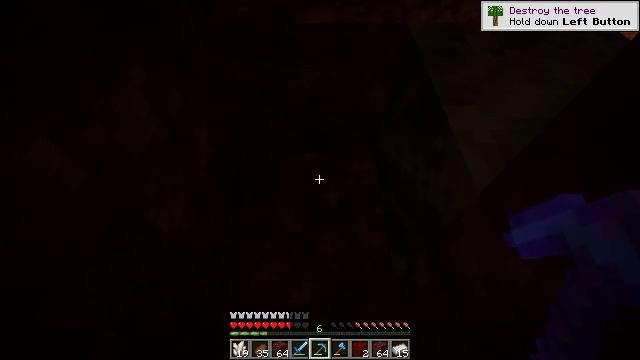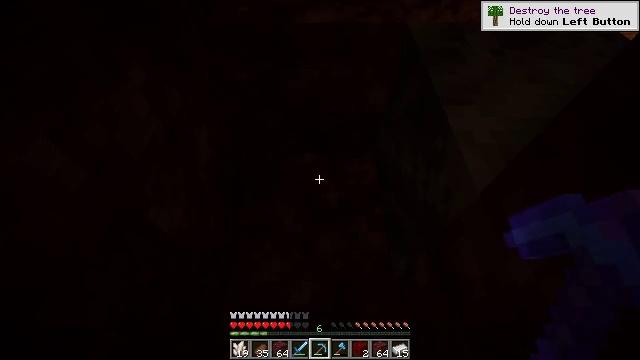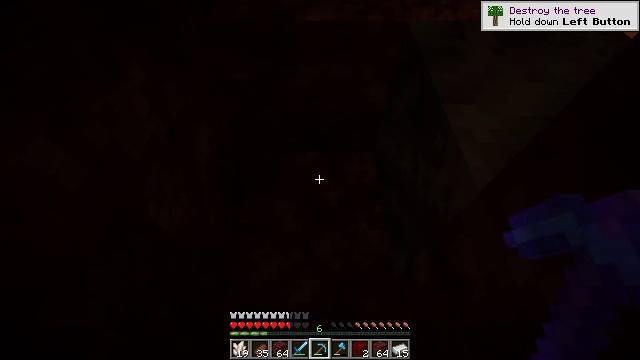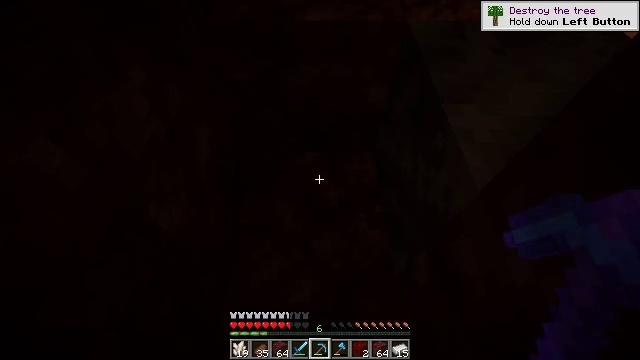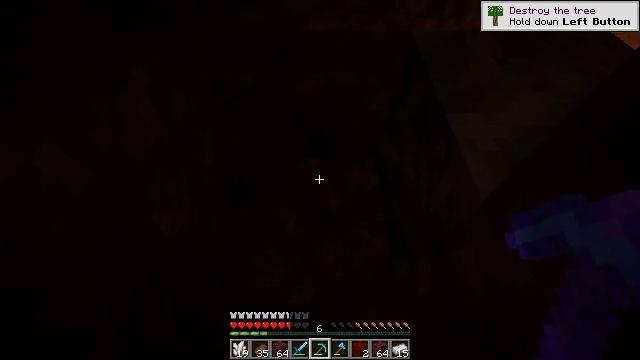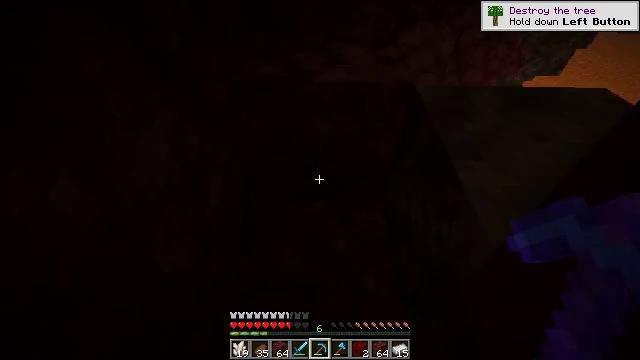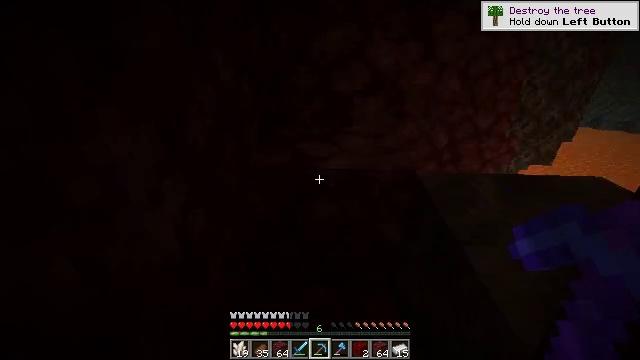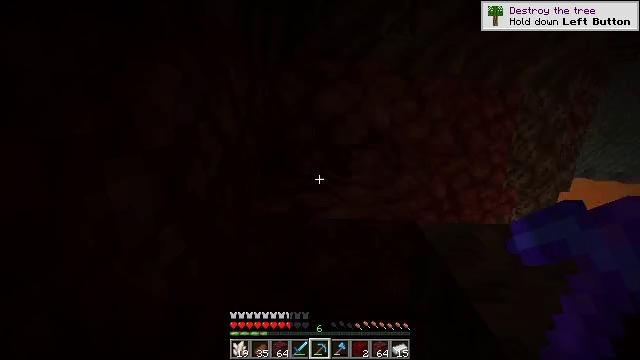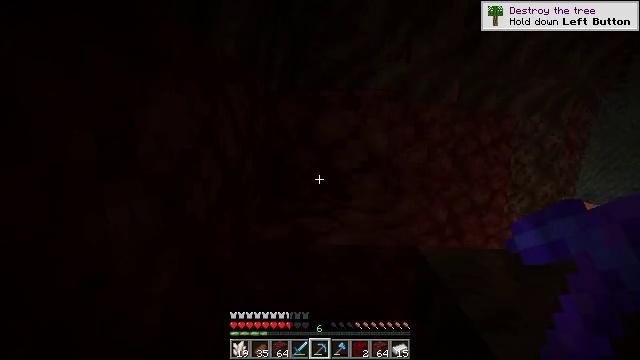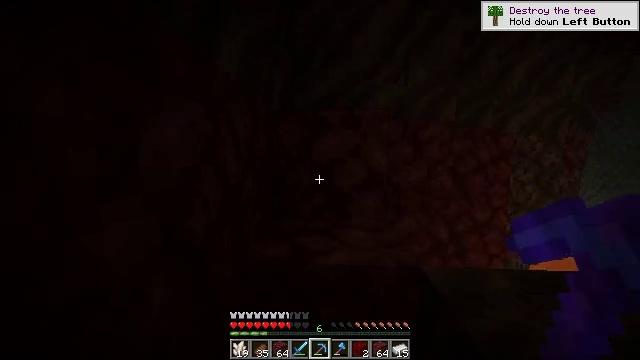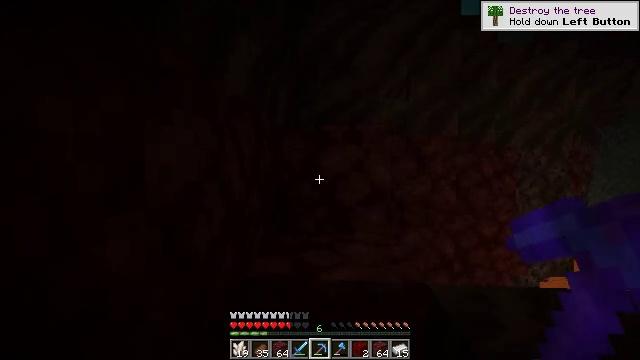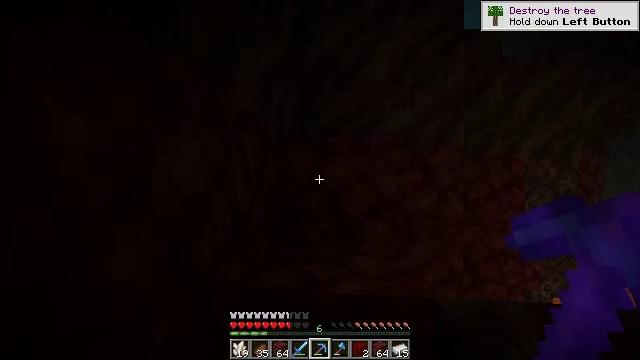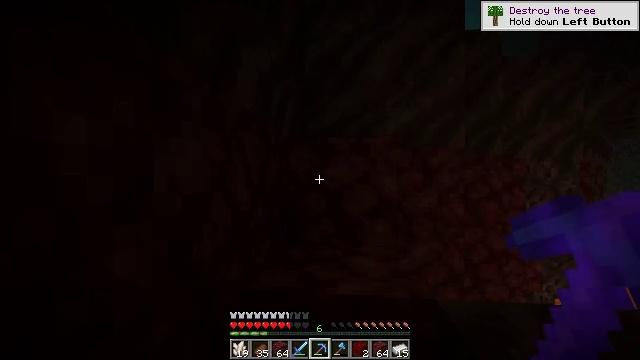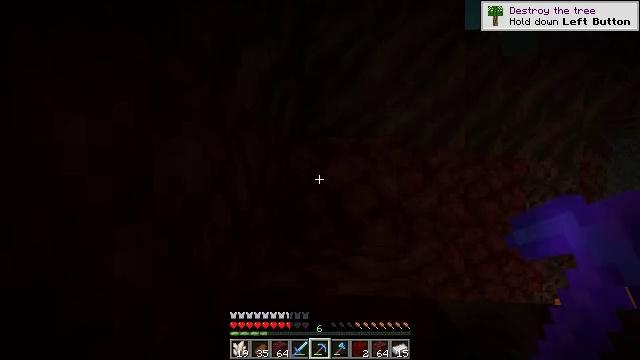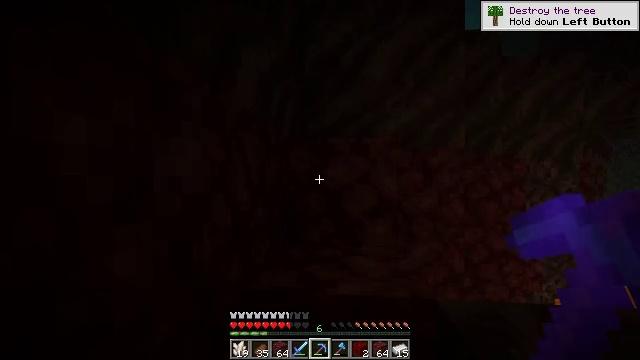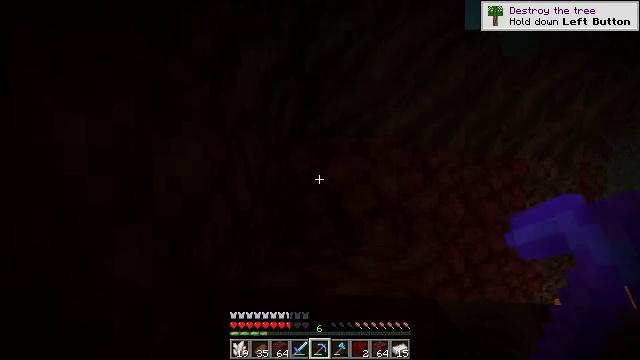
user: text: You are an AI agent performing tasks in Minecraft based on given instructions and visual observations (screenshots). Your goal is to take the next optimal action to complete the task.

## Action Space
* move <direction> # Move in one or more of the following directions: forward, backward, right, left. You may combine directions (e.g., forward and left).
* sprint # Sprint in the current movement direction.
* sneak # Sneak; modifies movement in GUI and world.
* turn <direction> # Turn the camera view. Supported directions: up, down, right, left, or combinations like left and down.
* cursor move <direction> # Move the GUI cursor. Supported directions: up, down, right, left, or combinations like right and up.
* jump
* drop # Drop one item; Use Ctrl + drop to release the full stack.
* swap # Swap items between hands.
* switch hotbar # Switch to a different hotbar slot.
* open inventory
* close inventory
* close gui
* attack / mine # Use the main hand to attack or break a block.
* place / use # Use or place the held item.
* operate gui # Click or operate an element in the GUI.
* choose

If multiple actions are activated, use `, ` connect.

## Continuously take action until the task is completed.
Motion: motion action
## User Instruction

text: Break soul soil to pick it up.
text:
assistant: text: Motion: no_op
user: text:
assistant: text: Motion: no_op
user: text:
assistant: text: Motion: no_op
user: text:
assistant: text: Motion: turn up
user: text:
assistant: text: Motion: turn left and up
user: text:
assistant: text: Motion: turn left and up
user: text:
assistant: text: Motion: turn up
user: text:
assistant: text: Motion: turn up
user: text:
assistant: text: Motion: turn up
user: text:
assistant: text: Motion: turn up
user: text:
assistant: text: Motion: turn left and up
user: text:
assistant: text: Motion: no_op
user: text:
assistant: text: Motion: no_op
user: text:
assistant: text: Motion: no_op
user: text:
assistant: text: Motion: no_op
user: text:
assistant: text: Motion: turn up
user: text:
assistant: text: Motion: move forward, turn up
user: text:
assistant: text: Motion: move forward, turn right and up
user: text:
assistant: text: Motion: move forward, turn up
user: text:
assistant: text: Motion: move forward, turn up
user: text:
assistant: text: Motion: move forward
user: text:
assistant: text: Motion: move forward
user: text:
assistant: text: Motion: move forward
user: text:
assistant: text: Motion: move forward
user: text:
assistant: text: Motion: move forward
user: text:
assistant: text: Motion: move forward
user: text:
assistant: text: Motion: move forward, jump
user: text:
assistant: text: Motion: move forward, jump
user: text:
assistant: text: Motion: move forward, jump
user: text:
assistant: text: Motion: move forward, turn left and down, jump